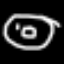
Label: donut